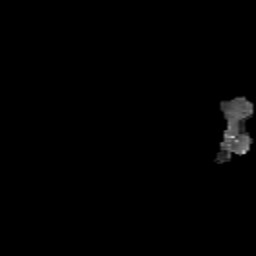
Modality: FA
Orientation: coronal
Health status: healthy
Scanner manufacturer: siemens
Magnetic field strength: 3 T
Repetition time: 12 s
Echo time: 0.092 s